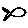
Label: fish